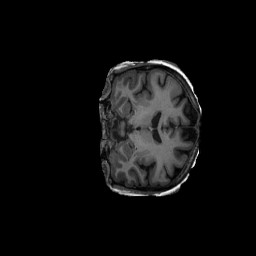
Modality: T1w
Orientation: coronal
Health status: ill
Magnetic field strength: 3 T